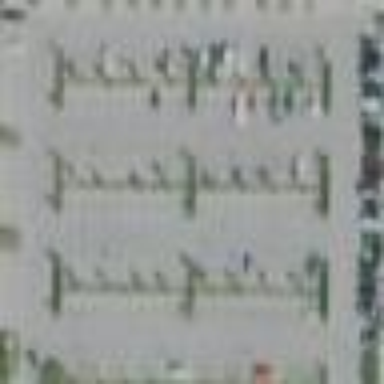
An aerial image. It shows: Parking area with surface.